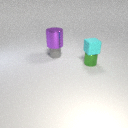
large purple metal cylinder above small gray rubber cylinder